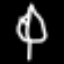
Label: leaf